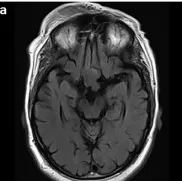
MRI of the pituitary sarcoma arising from a pituitary adenoma. Axial T2 FLAIR.
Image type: radiology (mri)